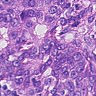
Metastatic tissue present: yes